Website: home-depot
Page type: order-tracking
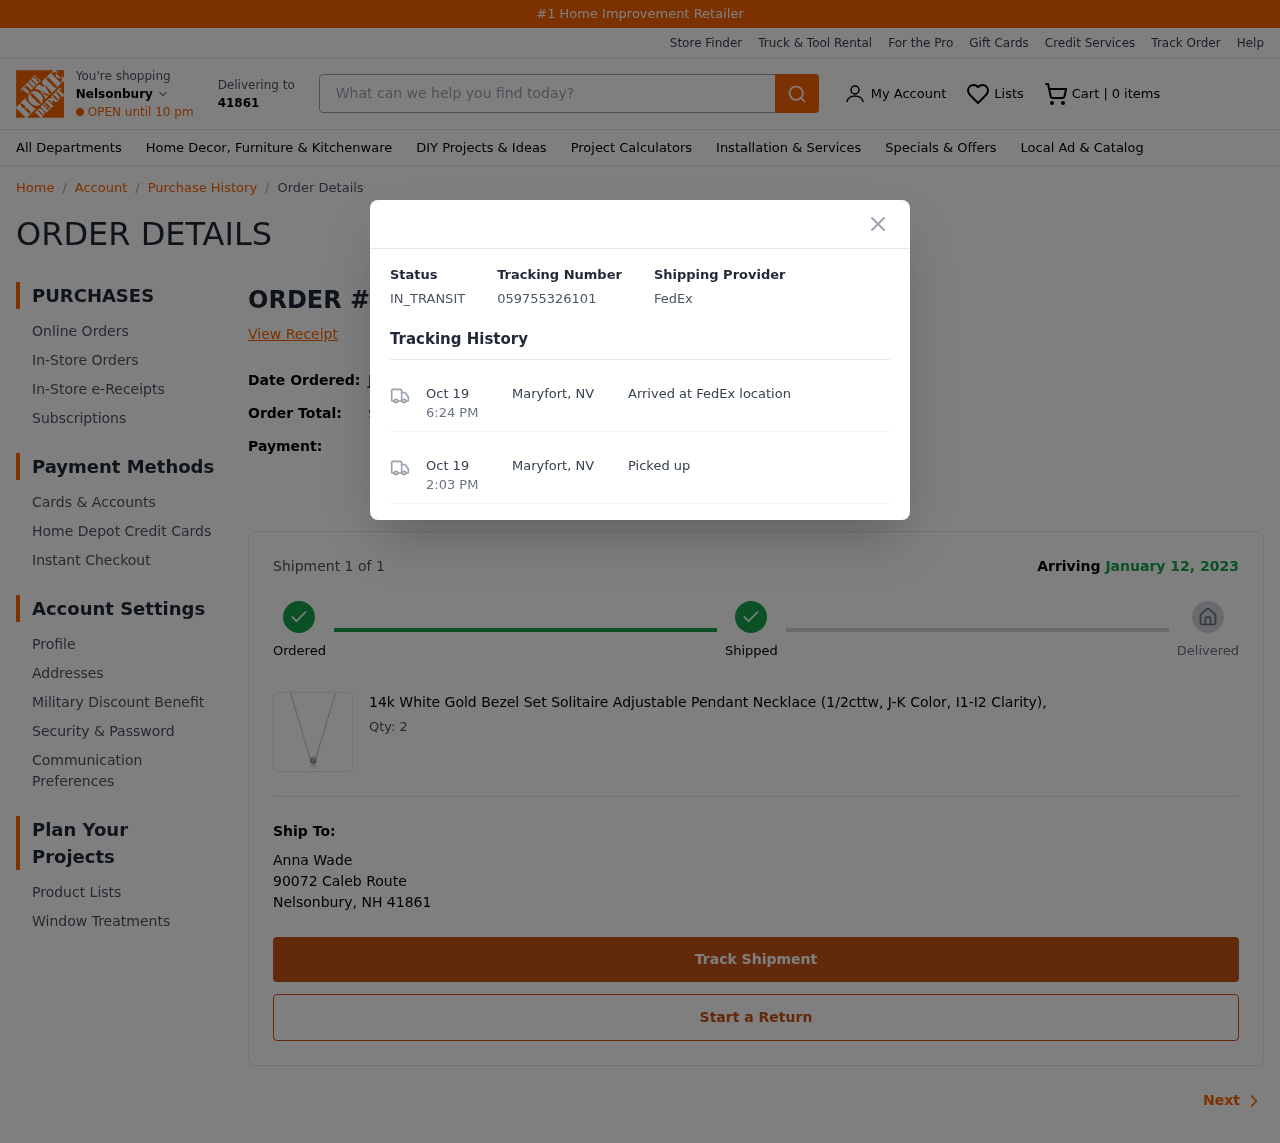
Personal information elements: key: PII_CARD_LAST4
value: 1353
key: PII_CITY
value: Nelsonbury
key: PII_CITY_STATE_ZIP
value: Nelsonbury, NH 41861
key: PII_FULLNAME
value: Anna Wade
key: PII_POSTCODE
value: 41861
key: PII_STREET
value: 90072 Caleb Route
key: PII_CITY_STATE2
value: Maryfort, NV
Product elements: key: PRODUCT1_NAME
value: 14k White Gold Bezel Set Solitaire Adjustable Pendant Necklace (1/2cttw, J-K Color, I1-I2 Clarity),
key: PRODUCT1_QUANTITY
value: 2
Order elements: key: ORDER_NUM_ITEMS
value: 0
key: ORDER_ID
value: #BF254960115
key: ORDER_DATE
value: January 09, 2023
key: ORDER_TOTAL
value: $575.52
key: ORDER_SUBTOTAL
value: $531.90
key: ORDER_SHIPPING_COST
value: FREE
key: ORDER_TAX
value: $43.62
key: ORDER_NUM_ITEMS
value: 1
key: ORDER_DELIVERY_DATE
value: January 12, 2023
Search elements: key: HEADER_SEARCH
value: What can we help you find today?
Other elements: key: TRACKING_NUMBER
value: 059755326101
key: TRACKING_DATE1
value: Oct 19
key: TRACKING_TIME1
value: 6:24 PM
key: TRACKING_DATE2
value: Oct 19
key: TRACKING_TIME2
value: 2:03 PM